Field crop: maize
Growth stage: 2
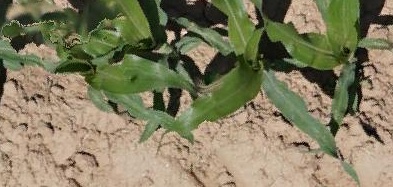
Species: maize